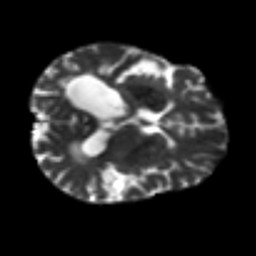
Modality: T2w
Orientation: axial
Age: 54
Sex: female
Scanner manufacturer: siemens
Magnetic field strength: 3 T
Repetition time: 7.3 s
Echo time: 0.087 s